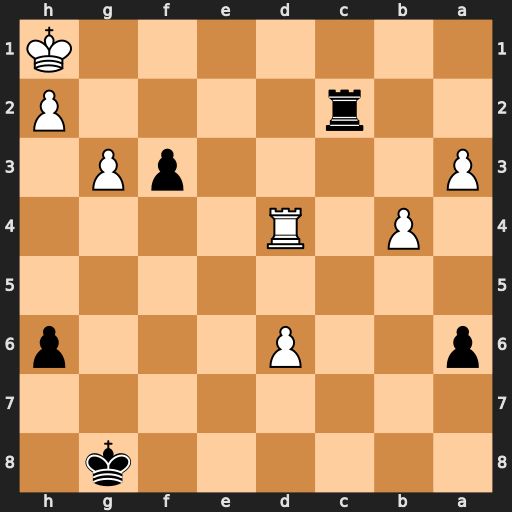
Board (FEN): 6k1/8/p2P3p/8/1P1R4/P4pP1/2r4P/7K
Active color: b
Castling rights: -
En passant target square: -
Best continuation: Rc1+ Rd1 Rxd1#